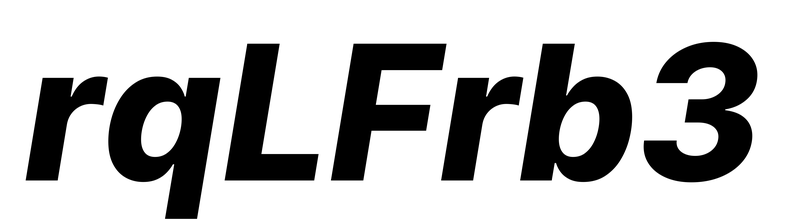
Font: Inter-Italic_ExtraBold_Italic